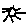
Label: sun